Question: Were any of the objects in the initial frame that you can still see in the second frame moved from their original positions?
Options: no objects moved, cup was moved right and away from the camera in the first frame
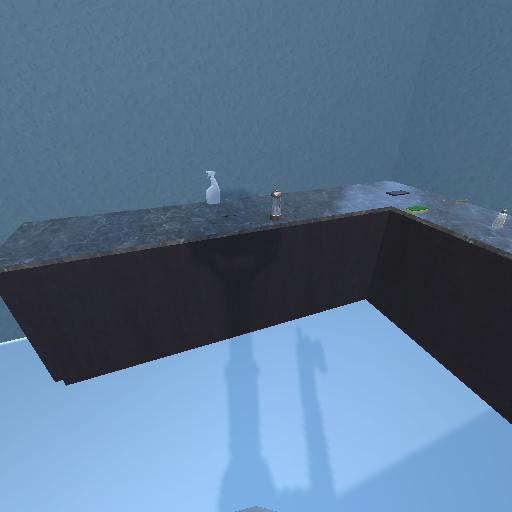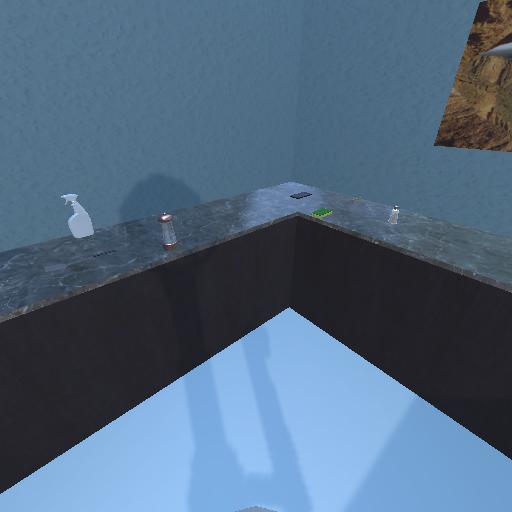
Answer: no objects moved